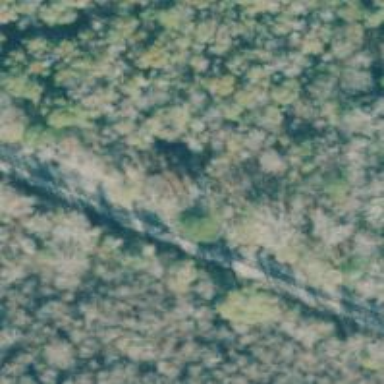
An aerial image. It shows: Railway track.